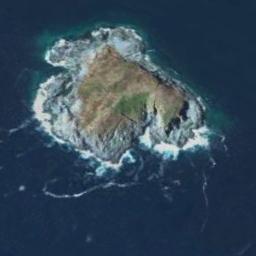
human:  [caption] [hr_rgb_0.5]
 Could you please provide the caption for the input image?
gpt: The irregularly shaped green island is surrounded by blue sea water, And the islands are green and yellow-brown .

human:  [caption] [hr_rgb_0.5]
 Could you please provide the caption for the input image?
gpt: The land on the island is uneven .

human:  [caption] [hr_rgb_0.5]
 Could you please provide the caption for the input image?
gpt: The islands in the picture are of different sizes .

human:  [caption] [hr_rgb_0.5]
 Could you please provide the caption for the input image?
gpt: The stone island The stone island .

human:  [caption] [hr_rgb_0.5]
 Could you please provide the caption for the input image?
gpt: The island with bare land and white rocks is on a blue sea .